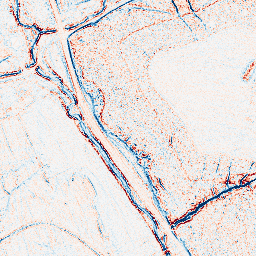
Category: edge_preserving
Decomposition family: bilateral
Decomposition parameters: d: 5
sigma_color: 75
sigma_space: 25
Upsampling method: lanczos
Upsampling parameters: scale: 2
Upsampling scale: 2